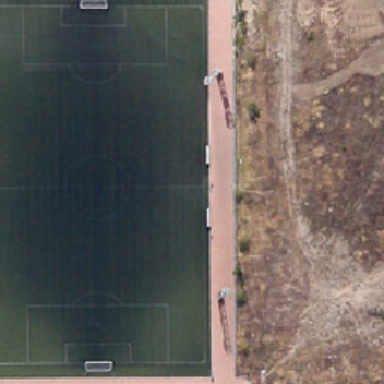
Bar landes is near the soccer field .